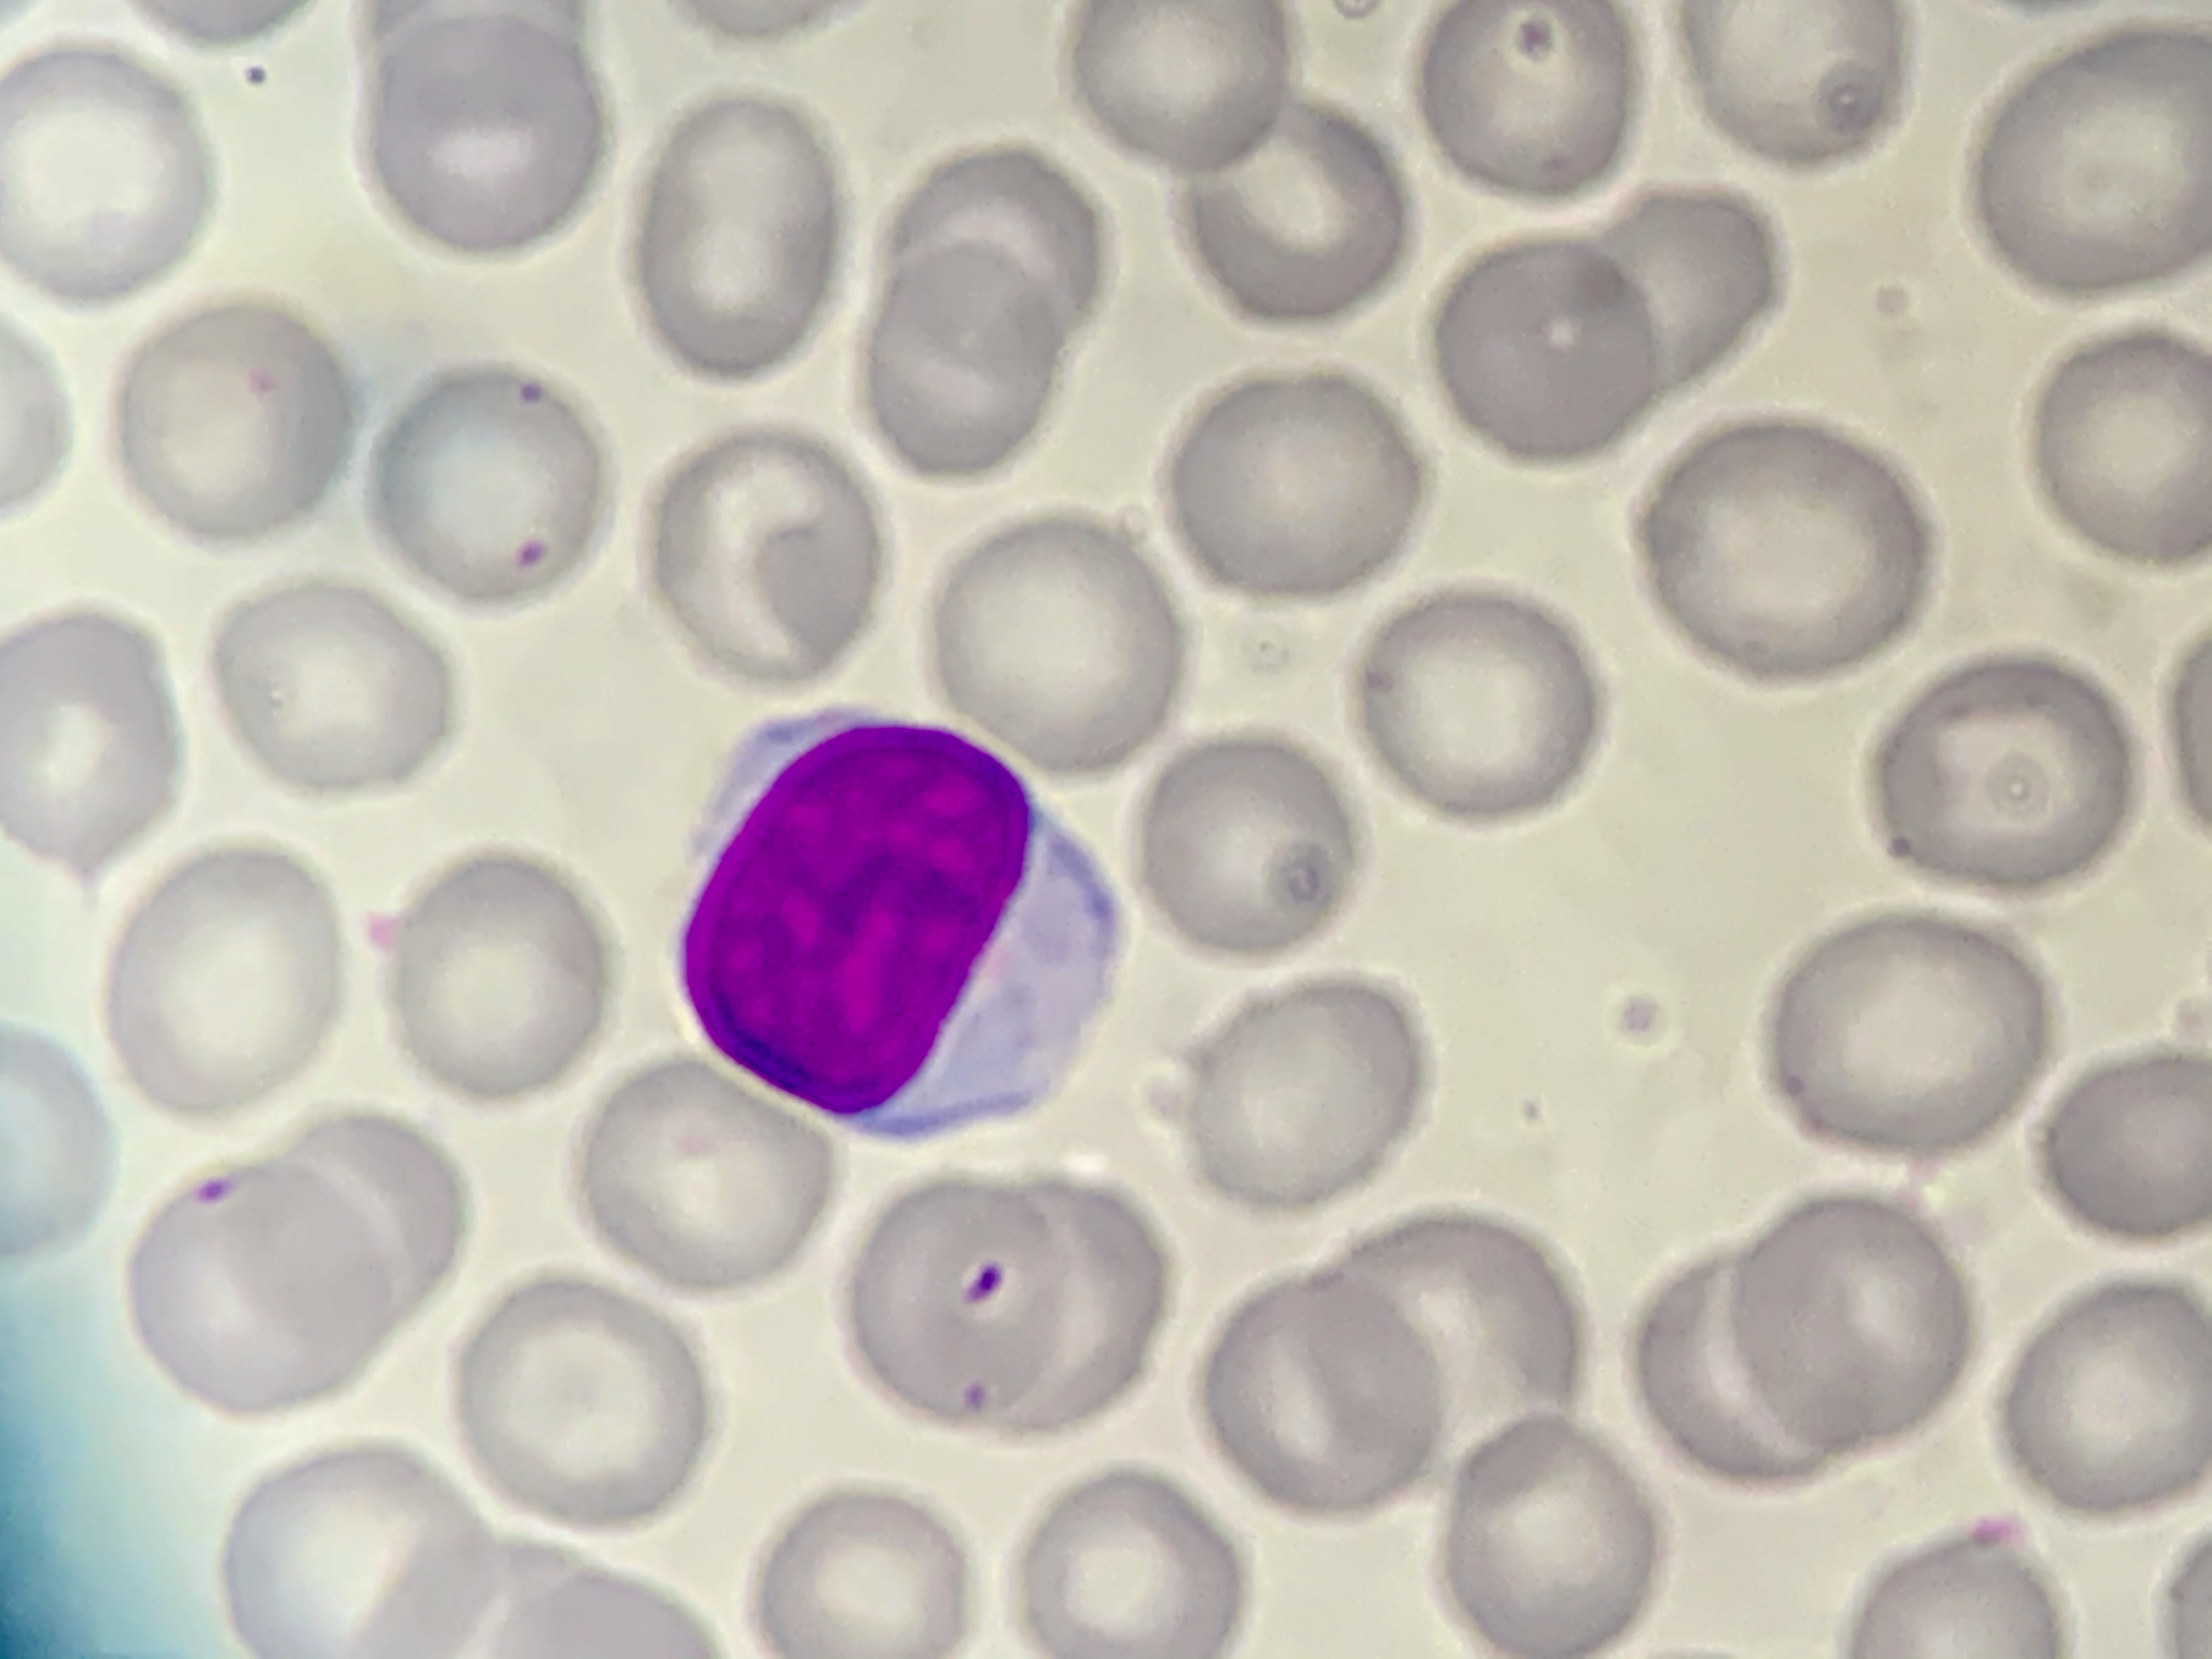
Cell type: LYMPHOCYTES